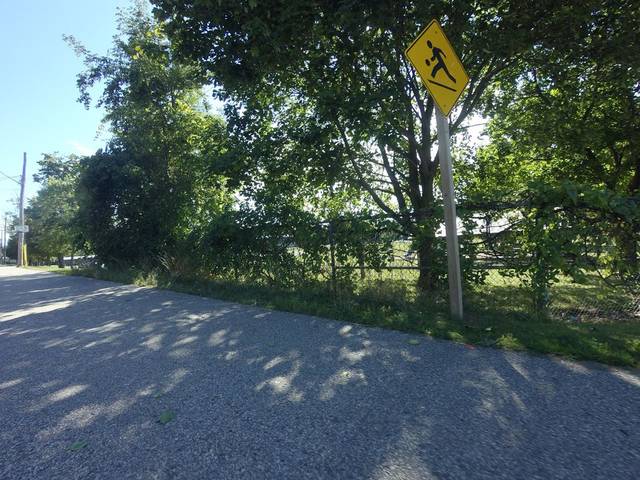
Region: Canada
Coordinates: 43.683, -80.438